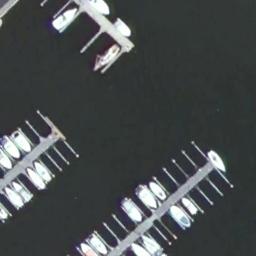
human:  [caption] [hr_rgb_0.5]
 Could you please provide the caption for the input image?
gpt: There are many ships in the harbor .

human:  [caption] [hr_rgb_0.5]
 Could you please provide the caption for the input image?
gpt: A few white boats stopped on the harbor .

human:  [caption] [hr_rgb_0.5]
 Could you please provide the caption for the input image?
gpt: The harbor has some neatly docked boats and the color of the waters is dark green .

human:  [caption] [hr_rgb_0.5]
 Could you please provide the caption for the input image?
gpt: There are some boats moored on the sea side of the harbor, Leaving room .

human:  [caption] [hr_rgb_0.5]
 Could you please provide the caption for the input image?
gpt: There are some ships at the harbor .